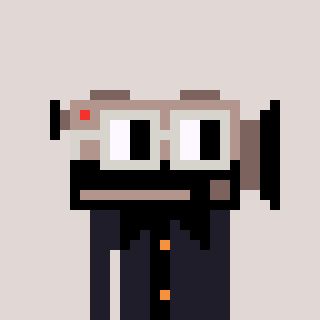
a pixel art character with square light gray glasses, a camcorder-shaped head and a grayscale-colored body on a warm background